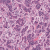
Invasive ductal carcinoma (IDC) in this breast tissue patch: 1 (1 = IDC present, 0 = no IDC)